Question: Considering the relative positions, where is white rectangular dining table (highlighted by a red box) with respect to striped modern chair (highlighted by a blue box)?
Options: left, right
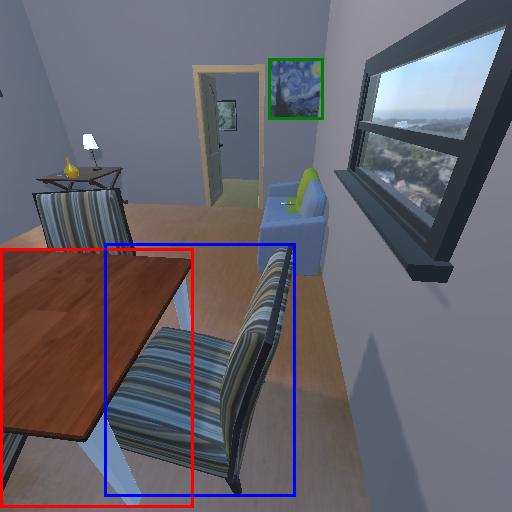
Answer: left